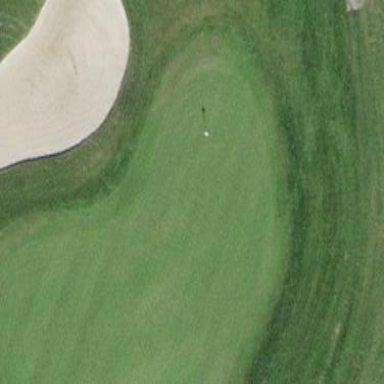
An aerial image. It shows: Golf green.